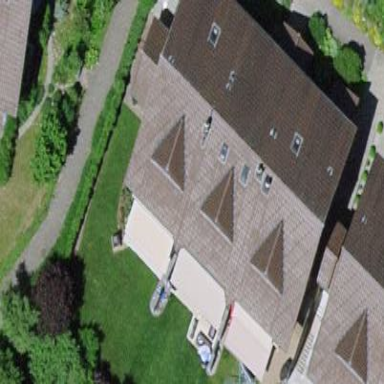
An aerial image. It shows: Residential building with gabled roof.